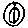
Label: circle